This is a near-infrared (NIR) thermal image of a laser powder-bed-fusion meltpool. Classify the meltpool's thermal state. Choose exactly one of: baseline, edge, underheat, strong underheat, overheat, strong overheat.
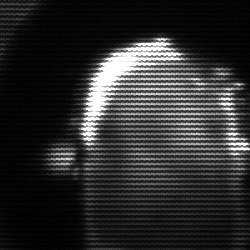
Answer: baseline